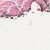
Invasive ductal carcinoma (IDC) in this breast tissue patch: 0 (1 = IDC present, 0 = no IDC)